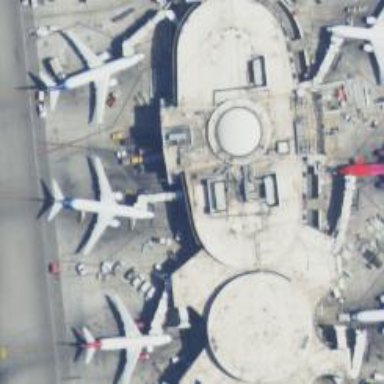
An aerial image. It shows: Airport gate.